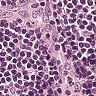
Metastatic tissue present: no